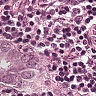
Metastatic tissue present: yes